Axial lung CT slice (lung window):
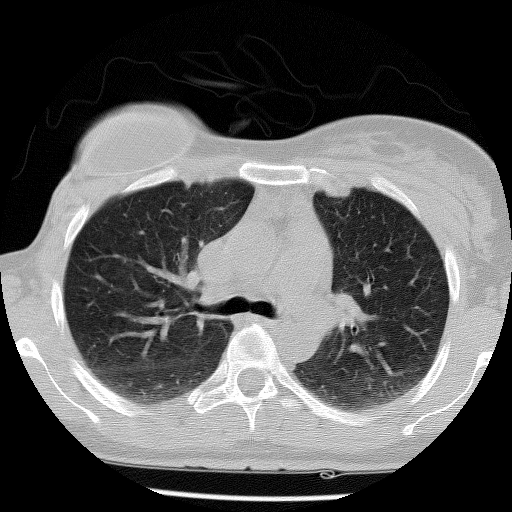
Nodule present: no